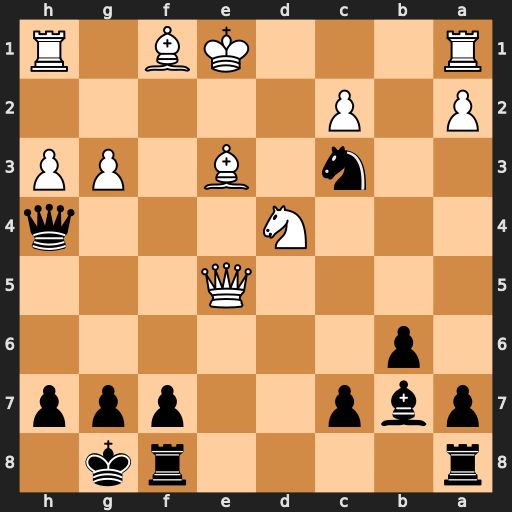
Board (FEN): r4rk1/pbp2ppp/1p6/4Q3/3N3q/2n1B1PP/P1P5/R3KB1R
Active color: b
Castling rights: KQ
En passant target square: -
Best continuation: Rae8 gxh4 Rxe5